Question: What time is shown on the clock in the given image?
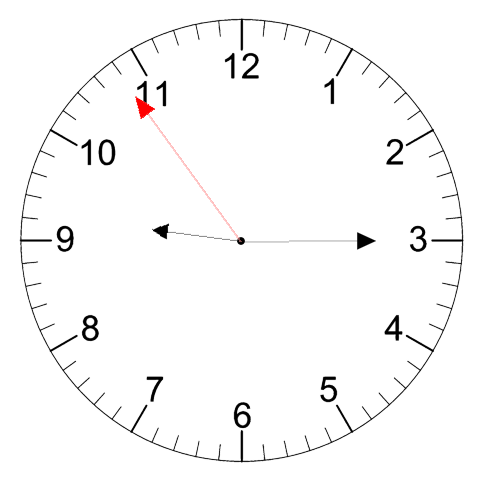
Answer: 09:14:54